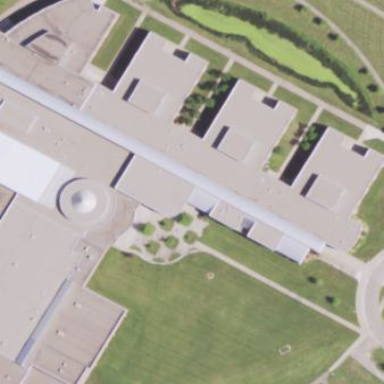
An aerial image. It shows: School building.